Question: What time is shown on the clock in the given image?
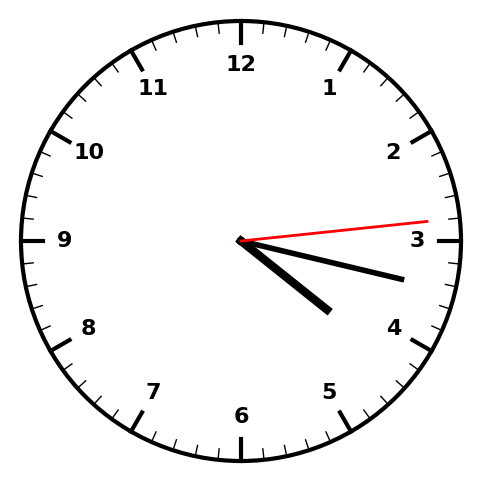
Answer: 04:17:14